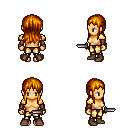
a pixel art fantasy rpg character, female body template, human, tanned skin, gold arm armor, gold greaves, dark blonde unkempt hairstyle, cloth bracers, brown shoes, dagger, four views (front, back, left, right), 2x2 character sprite sheet, small pixel art, hard edges, no anti-aliasing